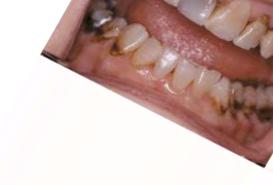
Condition: Tooth Discoloration